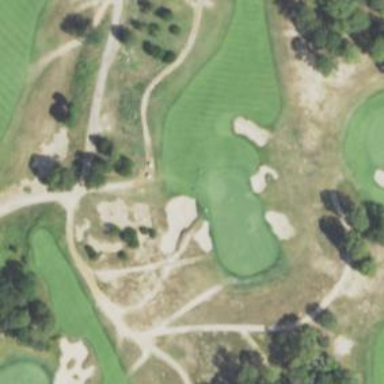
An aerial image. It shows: Golf hole.